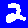
Digit: 2